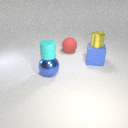
large red rubber sphere behind large blue rubber cube